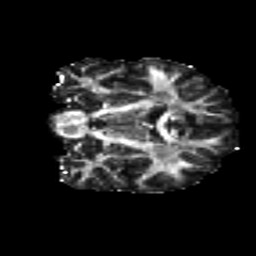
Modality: FA
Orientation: coronal
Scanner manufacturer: siemens
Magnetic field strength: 3 T
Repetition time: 4.16 s
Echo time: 0.0806 s